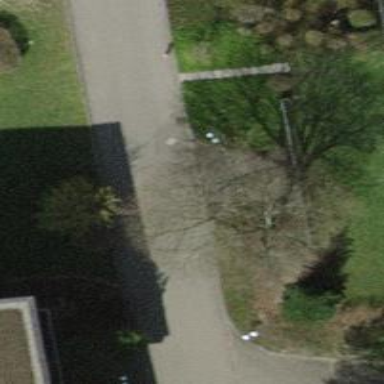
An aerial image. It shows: Bollard.